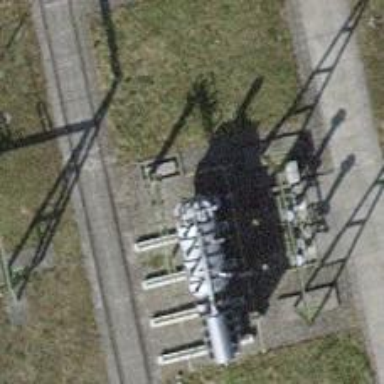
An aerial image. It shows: Power line in the image.